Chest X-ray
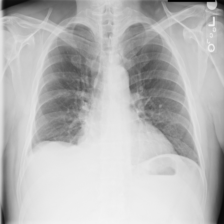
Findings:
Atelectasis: negative
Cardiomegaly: negative
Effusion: positive
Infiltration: negative
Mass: negative
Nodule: negative
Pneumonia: negative
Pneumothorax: negative
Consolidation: negative
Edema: negative
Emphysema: negative
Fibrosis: negative
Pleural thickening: negative
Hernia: negative